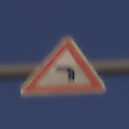
Verkehrszeichen: KurveLinks
Umgebung: Outdoor, Nature
Tageszeit: SunriseSunset
Wetter: Clear
Licht: Natural
Jahreszeit: NotSpecified
Kontrast: LowContrast